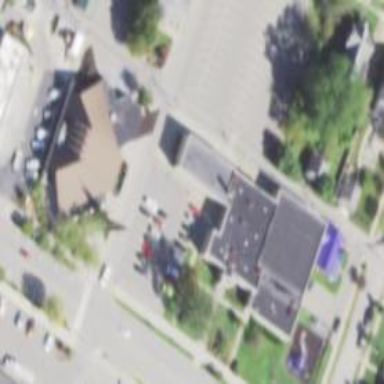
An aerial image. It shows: School.